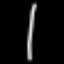
Label: line